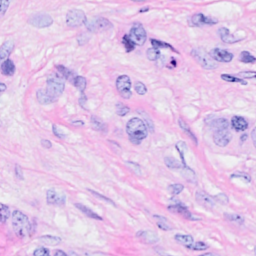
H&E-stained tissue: Breast